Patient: sex M, age 25
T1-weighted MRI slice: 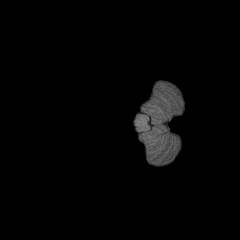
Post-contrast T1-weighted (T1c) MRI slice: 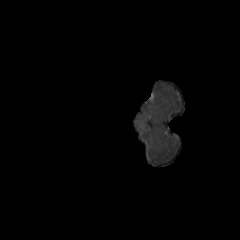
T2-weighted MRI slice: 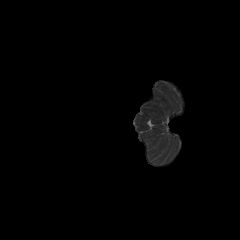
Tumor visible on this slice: no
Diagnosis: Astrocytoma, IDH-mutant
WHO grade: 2